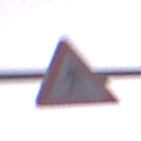
Verkehrszeichen: FussgaengerRechts
Umgebung: Outdoor, RoadRail
Tageszeit: Dawn
Wetter: Clear
Licht: Natural
Jahreszeit: NotSpecified
Kontrast: LowContrast